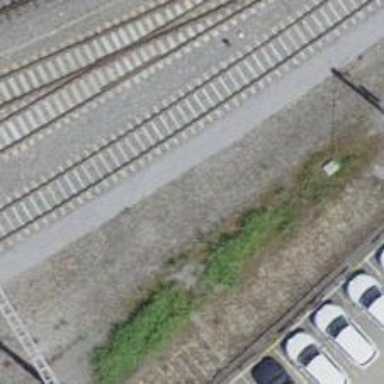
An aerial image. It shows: Abandoned railway siding.